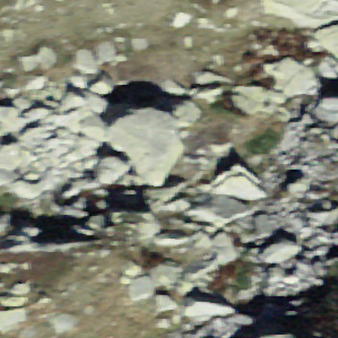
Label: bouldering_area